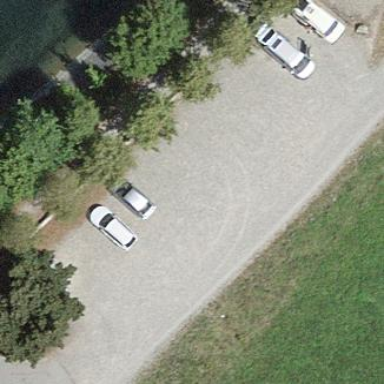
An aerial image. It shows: Parking area.